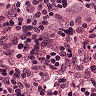
Metastatic tissue present: yes